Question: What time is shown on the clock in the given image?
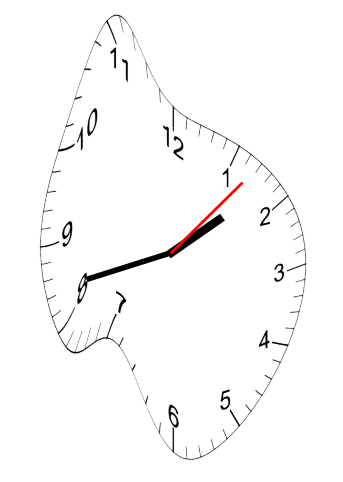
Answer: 01:42:07